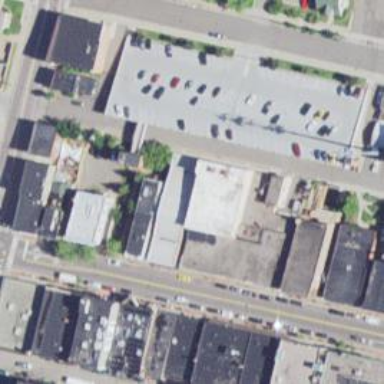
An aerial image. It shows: Retail building.